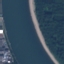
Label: River